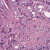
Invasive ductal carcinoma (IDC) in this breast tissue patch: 1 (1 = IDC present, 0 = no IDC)